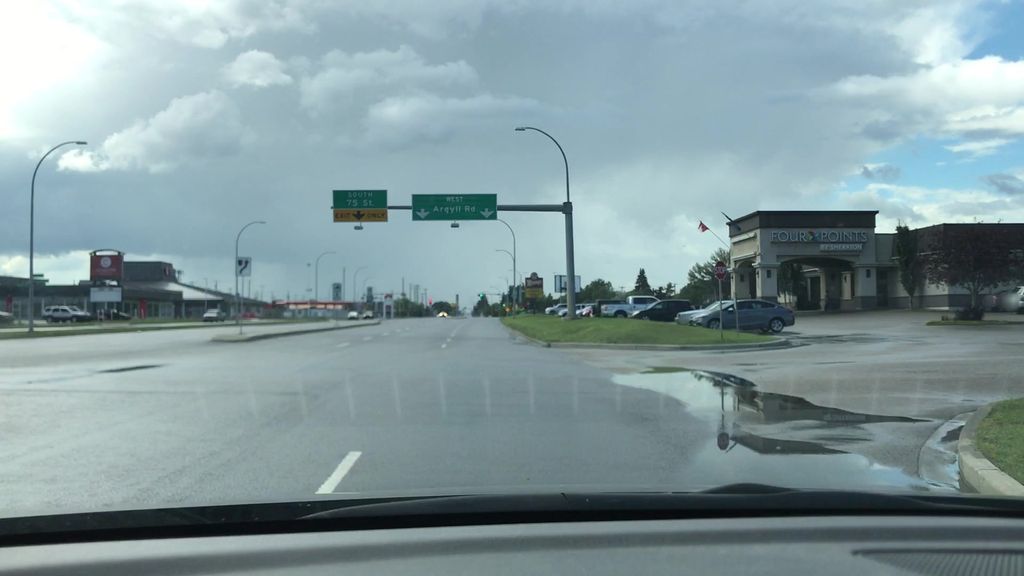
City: edmonton